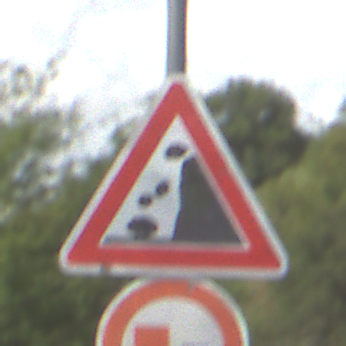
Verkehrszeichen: SteinschlagRechts
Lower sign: UeberholverbotKraftfahrzeuge
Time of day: Midday
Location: Outdoor (Nature)
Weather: PartlyCloudy
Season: NotSpecified
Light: Natural